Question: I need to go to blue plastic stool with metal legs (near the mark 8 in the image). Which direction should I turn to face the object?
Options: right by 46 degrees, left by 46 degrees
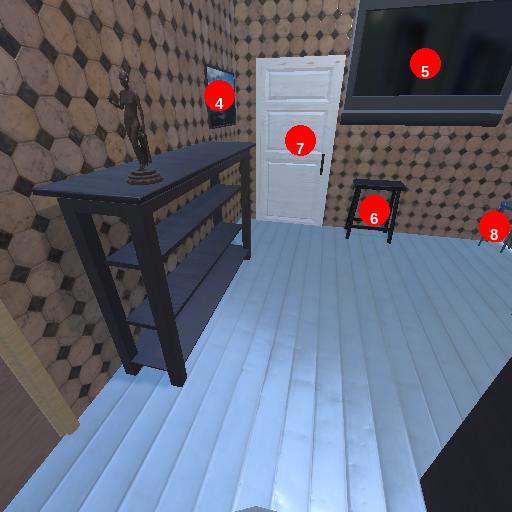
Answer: right by 46 degrees